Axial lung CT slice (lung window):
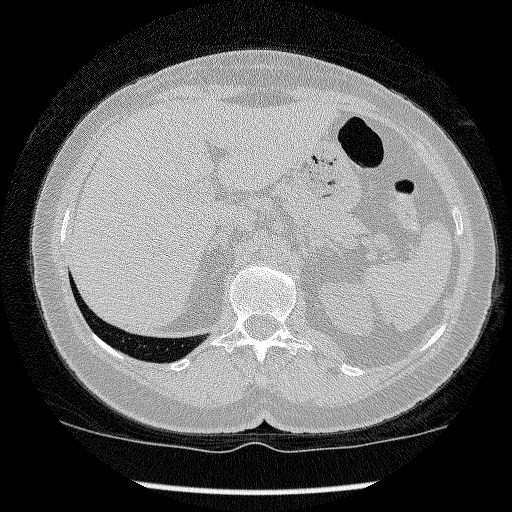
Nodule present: no